Field crop: maize
Growth stage: 2
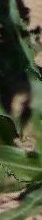
Species: maize